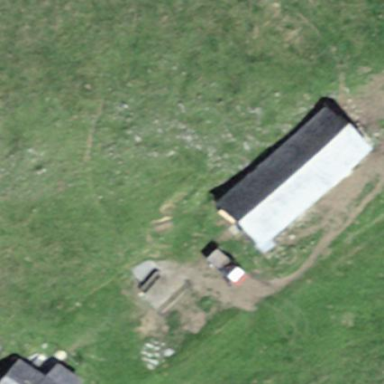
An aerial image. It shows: Farm auxiliary building.